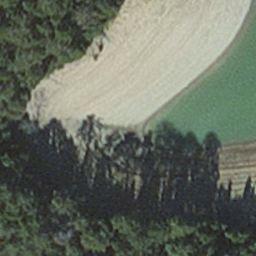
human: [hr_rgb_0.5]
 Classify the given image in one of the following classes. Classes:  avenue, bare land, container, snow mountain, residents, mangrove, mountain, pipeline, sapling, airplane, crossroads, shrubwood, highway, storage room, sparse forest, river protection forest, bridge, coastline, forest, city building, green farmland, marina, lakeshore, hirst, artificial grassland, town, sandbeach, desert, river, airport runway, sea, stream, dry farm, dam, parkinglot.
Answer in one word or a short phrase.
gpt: hirst